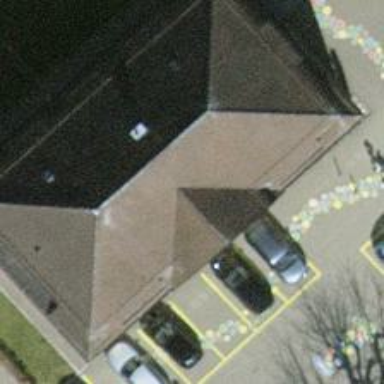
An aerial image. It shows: Kindergarten.